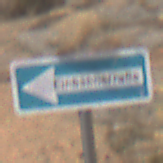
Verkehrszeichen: EinbahnstrasseLinksweisend
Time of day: Midday
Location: Outdoor (Nature)
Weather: PartlyCloudy
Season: NotSpecified
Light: Natural